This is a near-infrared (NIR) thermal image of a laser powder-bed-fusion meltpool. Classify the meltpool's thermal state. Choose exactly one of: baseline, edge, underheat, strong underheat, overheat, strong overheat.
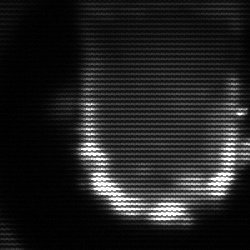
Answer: baseline